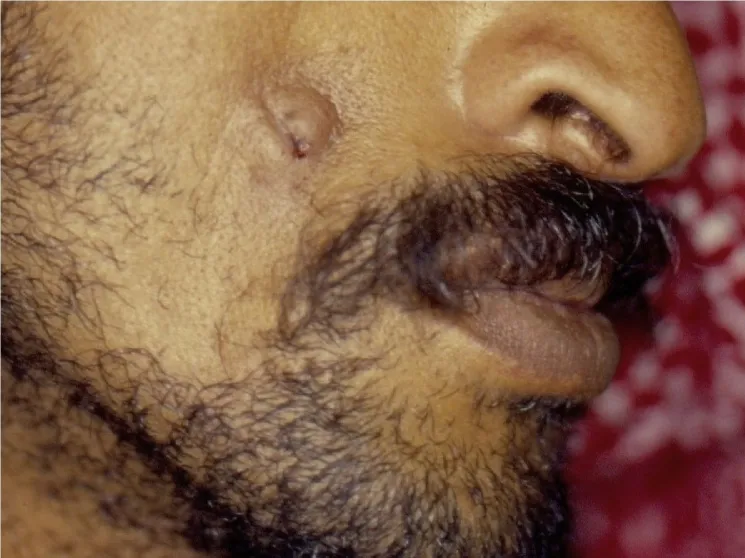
A case treated outside our clinic with incisional biopsy from a "skin nodule". A) The appearance at the time of presentation to our clinic. Note the scar from the incisional biopsy in the center of the nodule.
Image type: medical_photograph (other_medical_photograph)